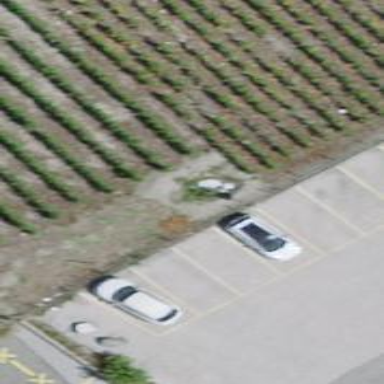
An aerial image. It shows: Parking area.